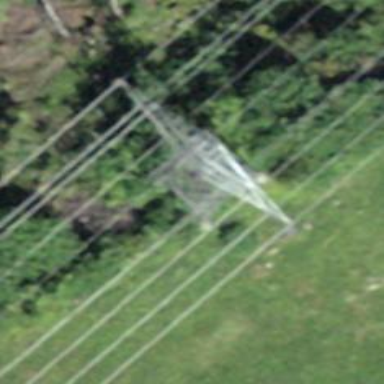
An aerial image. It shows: Power tower.